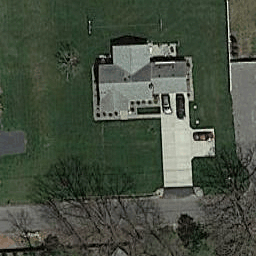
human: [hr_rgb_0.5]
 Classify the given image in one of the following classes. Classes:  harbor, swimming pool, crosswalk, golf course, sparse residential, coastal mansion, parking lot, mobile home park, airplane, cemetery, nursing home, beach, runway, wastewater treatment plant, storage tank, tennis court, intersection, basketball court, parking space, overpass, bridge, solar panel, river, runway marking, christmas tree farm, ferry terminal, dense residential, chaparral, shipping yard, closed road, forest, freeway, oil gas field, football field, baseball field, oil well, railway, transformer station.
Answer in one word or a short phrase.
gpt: sparse residential